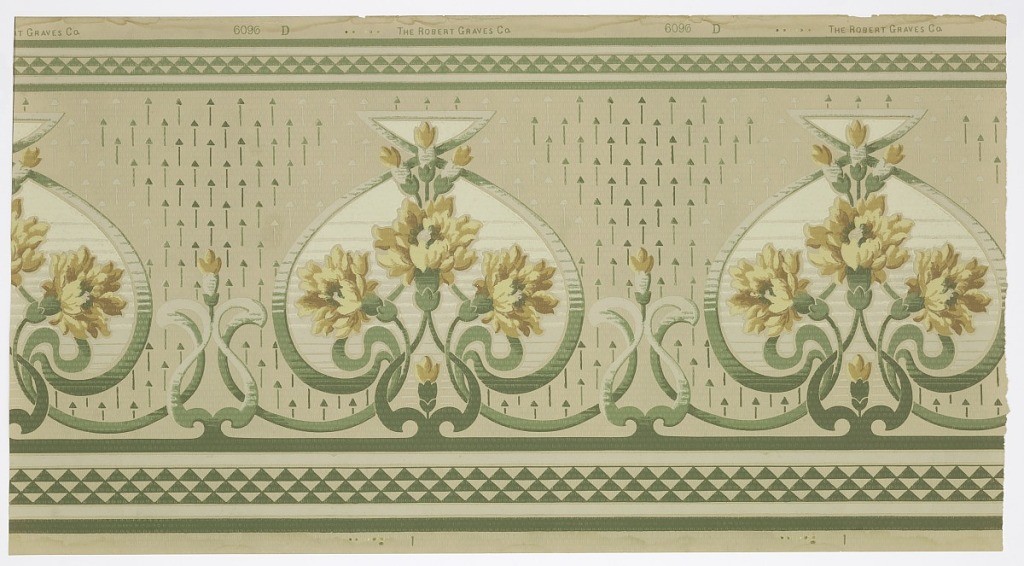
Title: Frieze
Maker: Robert Graves Co., New York, New York
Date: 1905–1915
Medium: Machine-printed paper
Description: Art nouveau style. Alternating large and small stylized green scroll medallions. Inside the large medallions are large bouquets of yellow flowers. There is a singular flower in each small medallion. The  top and bottom have bands of a green and white triangular diaper pattern. The ground is beige and covered in small vertical lines in groups of three. Between each medallion are white and green arrow-like forms pointing upwards. Printed in selvedge: "The Robert Graves Co." Pattern number "6096 D"